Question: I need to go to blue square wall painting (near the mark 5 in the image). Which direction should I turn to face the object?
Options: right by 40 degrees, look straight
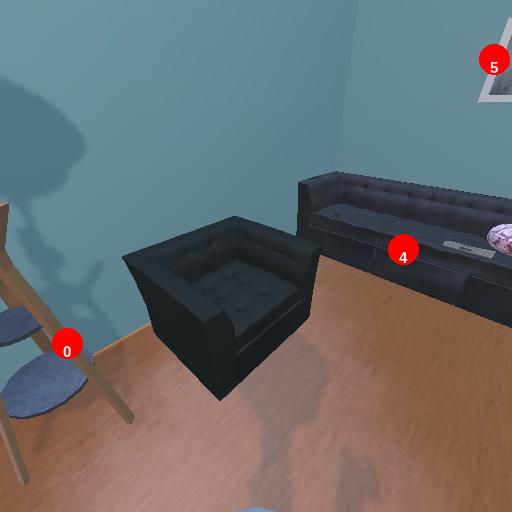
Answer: right by 40 degrees